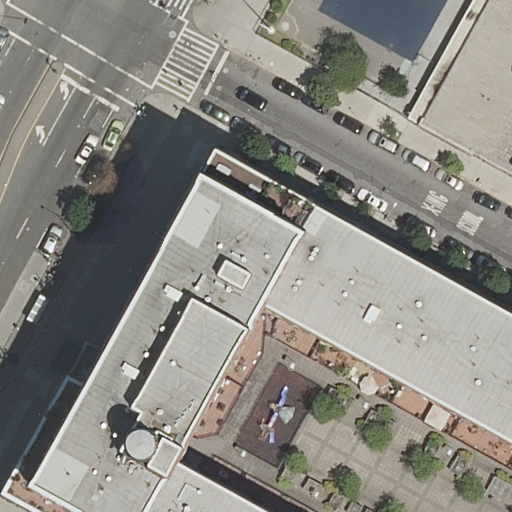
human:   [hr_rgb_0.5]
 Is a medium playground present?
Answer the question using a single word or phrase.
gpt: no

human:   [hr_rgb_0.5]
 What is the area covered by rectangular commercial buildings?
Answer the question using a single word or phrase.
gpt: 0m2

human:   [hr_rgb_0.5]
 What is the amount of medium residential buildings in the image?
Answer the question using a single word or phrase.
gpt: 0

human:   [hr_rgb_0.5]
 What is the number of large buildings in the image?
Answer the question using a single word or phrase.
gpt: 2

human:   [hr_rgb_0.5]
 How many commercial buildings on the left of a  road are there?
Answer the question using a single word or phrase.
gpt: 0

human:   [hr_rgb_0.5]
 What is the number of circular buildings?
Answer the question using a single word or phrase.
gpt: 0

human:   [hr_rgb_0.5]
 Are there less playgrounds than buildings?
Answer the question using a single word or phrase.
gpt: yes

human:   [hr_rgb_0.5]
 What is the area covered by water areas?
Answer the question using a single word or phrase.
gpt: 0m2

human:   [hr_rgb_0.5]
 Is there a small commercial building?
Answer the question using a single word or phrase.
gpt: no

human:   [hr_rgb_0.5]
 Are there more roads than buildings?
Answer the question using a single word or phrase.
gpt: yes

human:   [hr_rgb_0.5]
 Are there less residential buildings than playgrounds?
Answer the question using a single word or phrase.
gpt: no

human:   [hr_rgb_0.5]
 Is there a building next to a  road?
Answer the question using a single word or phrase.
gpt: yes

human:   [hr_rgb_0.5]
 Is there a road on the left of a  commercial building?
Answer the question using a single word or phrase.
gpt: no

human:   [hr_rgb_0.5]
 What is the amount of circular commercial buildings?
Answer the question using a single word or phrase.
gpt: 0

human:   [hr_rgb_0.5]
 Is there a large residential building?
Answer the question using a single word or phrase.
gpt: yes

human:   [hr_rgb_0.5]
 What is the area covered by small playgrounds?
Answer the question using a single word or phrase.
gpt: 0m2

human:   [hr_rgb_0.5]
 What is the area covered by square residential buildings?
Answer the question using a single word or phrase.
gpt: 0m2

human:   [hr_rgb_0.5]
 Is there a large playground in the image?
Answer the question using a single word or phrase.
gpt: yes

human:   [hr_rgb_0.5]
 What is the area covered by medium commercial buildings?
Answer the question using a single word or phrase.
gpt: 0m2

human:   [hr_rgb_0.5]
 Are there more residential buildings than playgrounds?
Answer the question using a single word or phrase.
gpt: yes

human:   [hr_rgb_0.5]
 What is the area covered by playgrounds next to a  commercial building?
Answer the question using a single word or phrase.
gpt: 0m2

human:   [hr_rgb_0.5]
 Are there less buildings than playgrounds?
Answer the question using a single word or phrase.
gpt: no

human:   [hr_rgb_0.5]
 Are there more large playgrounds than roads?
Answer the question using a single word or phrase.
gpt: no

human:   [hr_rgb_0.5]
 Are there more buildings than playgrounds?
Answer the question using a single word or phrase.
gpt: yes

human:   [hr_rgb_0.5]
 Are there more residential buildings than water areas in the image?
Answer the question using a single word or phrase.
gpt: yes

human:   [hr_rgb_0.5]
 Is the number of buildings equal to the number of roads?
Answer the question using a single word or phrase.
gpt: no

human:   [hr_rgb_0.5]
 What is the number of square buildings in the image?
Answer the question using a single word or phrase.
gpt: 0

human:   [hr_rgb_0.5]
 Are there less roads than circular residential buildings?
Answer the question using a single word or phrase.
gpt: no

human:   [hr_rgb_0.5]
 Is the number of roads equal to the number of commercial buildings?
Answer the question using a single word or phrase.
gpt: no

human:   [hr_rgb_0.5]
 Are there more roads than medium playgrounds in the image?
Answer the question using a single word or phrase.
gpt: yes

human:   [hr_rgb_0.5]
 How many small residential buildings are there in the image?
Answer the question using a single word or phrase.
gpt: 0

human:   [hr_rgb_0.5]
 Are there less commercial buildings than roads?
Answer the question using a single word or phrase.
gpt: yes

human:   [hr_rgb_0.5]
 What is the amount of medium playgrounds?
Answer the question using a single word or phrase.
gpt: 0

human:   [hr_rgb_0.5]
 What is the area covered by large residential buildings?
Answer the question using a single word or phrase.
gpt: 5598m2

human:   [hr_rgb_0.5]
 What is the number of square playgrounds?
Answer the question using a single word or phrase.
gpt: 0

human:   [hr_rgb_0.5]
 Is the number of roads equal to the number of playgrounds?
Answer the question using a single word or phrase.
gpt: no